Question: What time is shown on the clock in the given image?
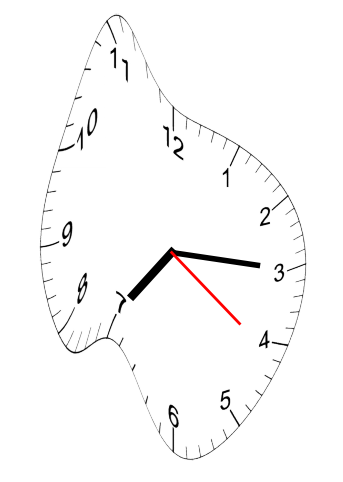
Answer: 07:15:21